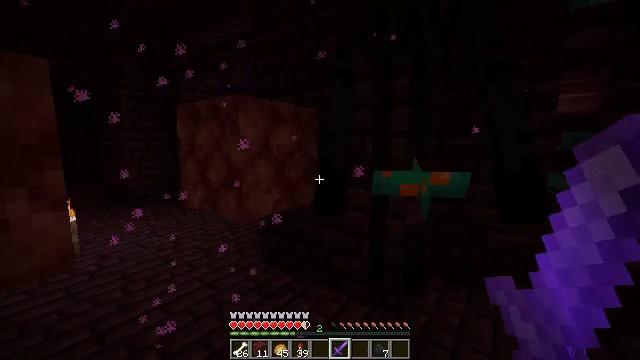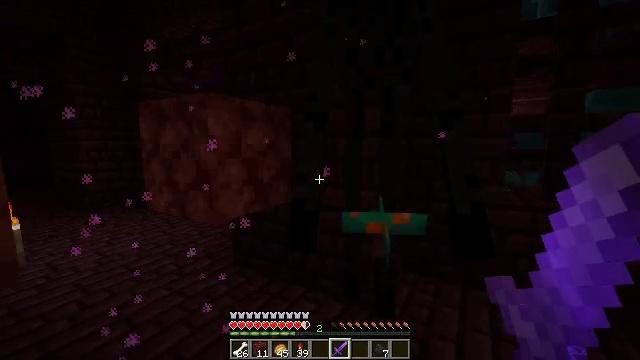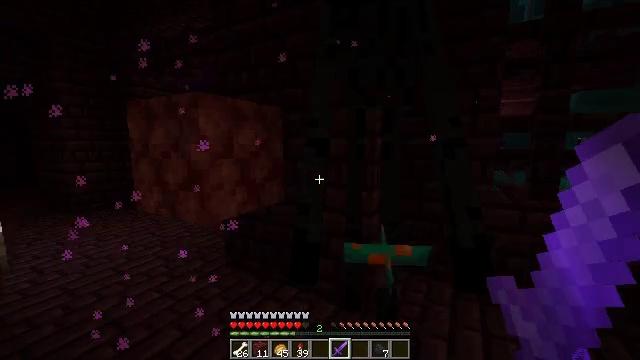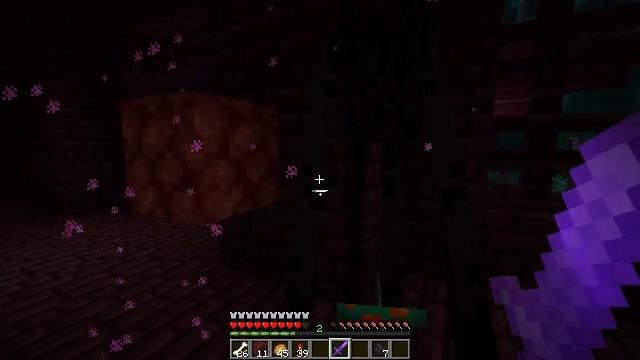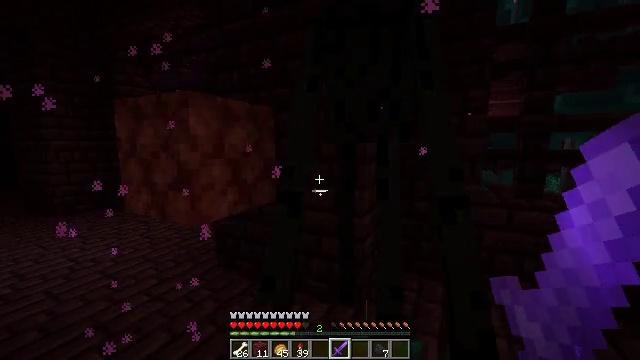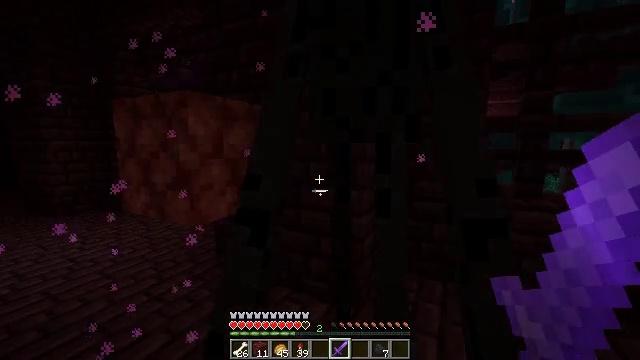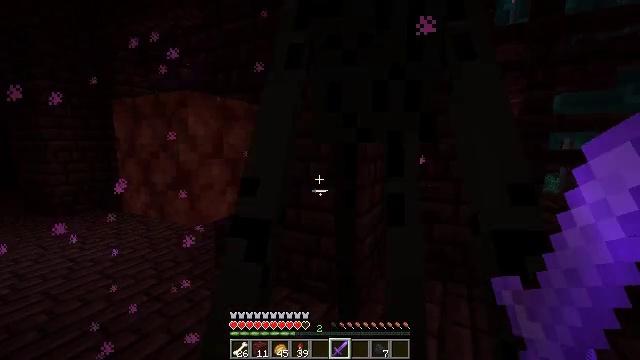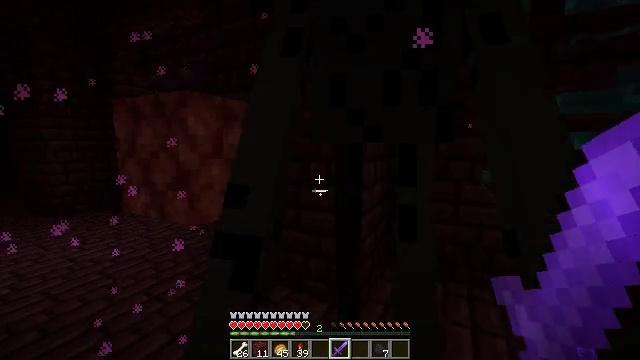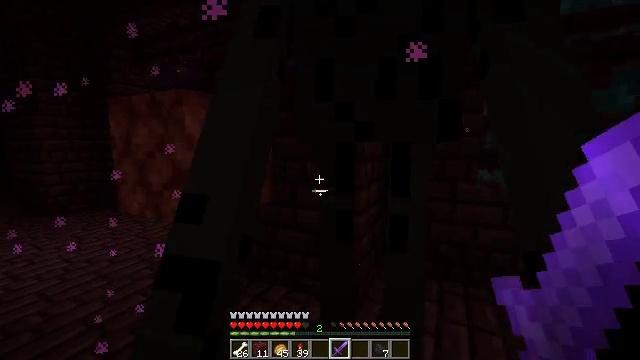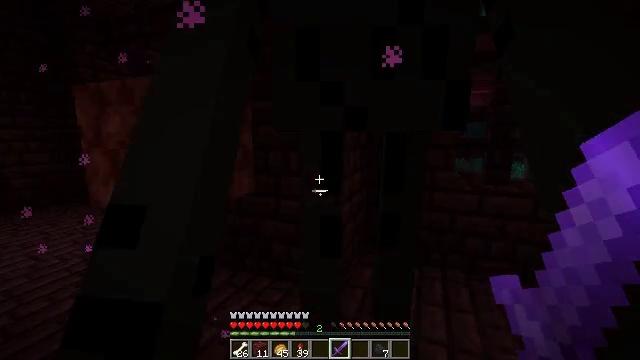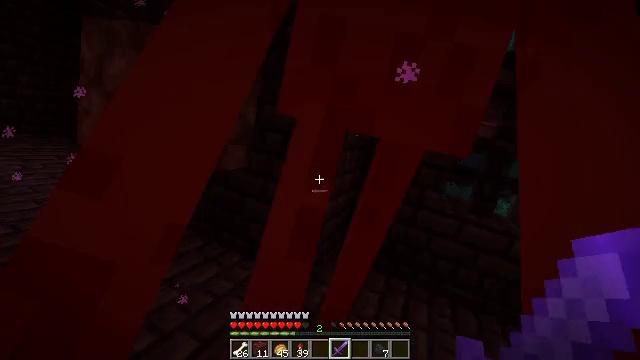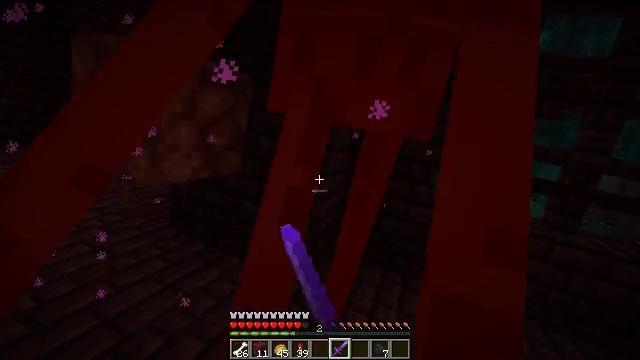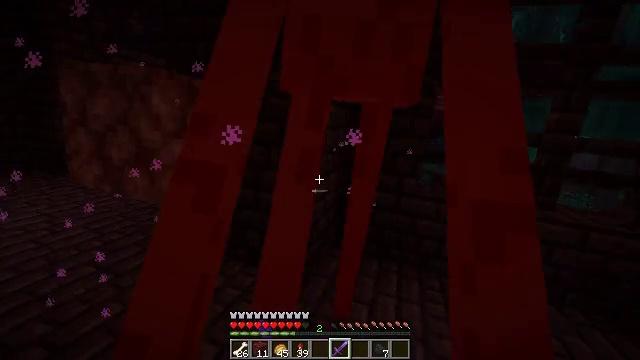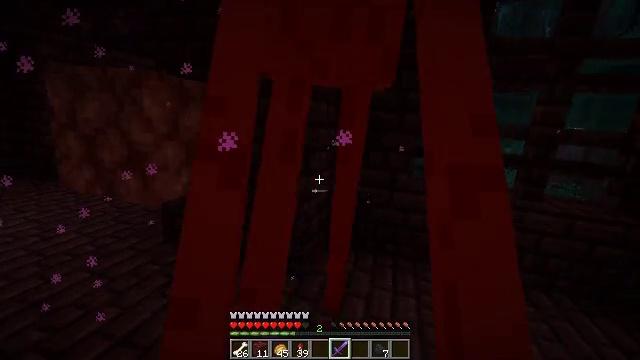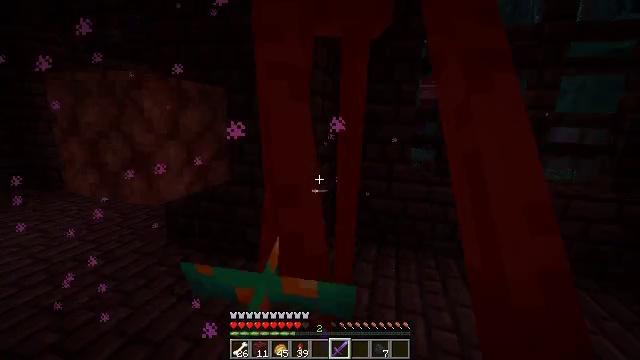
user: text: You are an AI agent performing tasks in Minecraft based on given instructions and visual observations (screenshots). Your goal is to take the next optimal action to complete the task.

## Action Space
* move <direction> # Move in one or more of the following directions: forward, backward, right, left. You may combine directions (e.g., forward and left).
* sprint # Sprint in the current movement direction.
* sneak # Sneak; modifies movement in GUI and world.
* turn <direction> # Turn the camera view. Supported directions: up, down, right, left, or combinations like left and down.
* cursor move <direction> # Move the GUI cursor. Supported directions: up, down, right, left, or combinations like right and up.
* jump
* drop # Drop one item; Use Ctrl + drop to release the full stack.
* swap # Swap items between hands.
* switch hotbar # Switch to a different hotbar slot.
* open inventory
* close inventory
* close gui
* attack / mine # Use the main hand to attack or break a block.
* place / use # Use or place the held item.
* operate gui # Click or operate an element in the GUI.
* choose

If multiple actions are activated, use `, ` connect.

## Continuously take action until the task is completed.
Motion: motion action
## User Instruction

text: Defeat an enderman.
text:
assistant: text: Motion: turn right
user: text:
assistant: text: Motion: turn right
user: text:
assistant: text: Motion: no_op
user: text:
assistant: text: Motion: no_op
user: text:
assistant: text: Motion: no_op
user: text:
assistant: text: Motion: no_op
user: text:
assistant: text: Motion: no_op
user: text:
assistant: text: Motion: no_op
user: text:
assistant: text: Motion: turn right and down
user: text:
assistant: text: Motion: turn right and down, attack / mine
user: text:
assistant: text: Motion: turn right, attack / mine
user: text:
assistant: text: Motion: turn right, attack / mine
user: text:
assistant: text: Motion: turn right, attack / mine
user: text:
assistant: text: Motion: attack / mine
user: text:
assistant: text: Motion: no_op